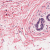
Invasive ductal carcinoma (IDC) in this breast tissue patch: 0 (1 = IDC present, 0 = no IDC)